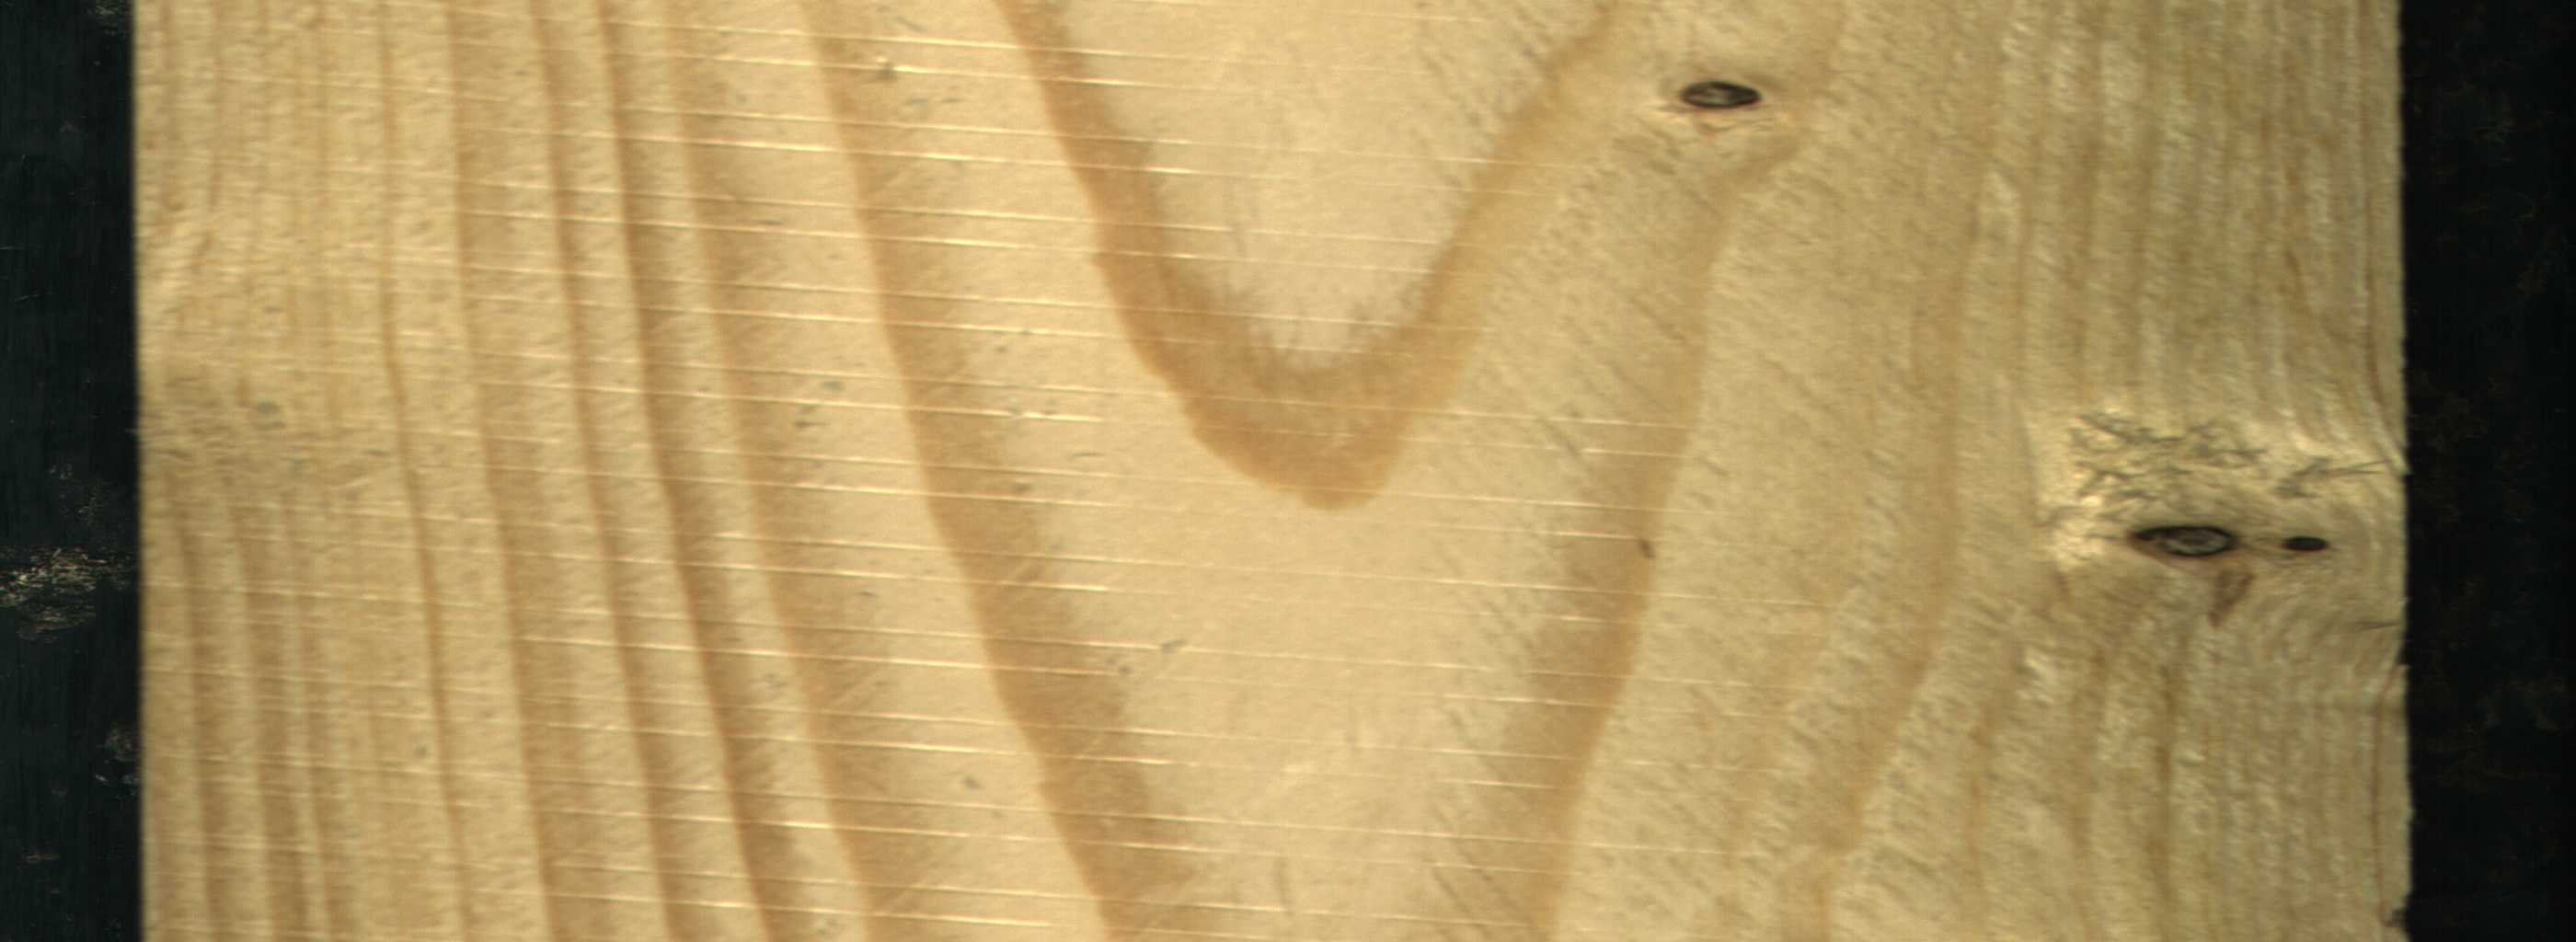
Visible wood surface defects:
Dead_Knot
Dead_Knot
Dead_Knot